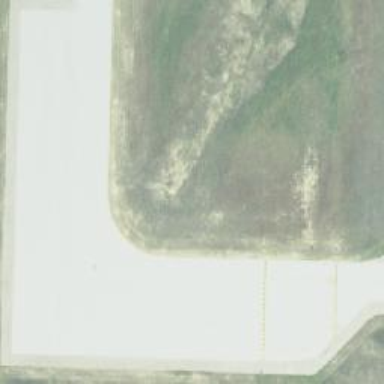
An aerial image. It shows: Apron at the airport.